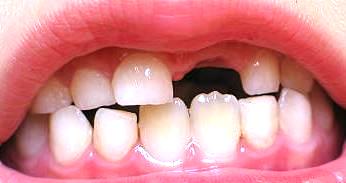
Condition: hypodontia